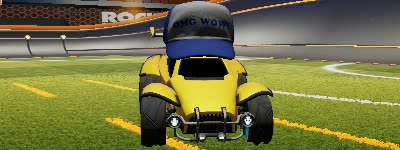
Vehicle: octane